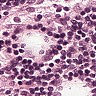
Metastatic tissue present: no